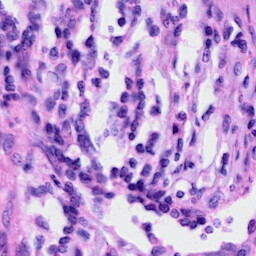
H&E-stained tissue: Cervix